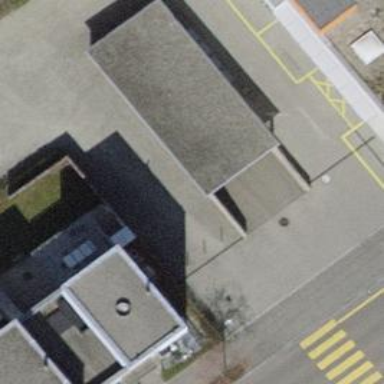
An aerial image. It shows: Parking entrance.